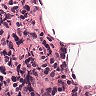
Metastatic tissue present: no